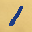
Label: 1